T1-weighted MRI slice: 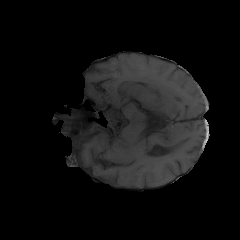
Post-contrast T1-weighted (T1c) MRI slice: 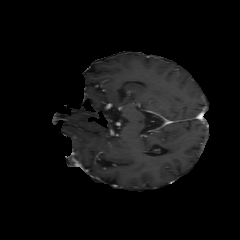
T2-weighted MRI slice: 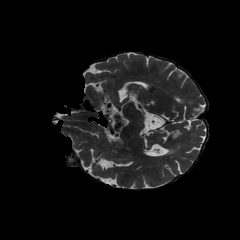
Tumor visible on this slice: no